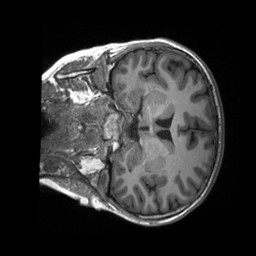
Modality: T1w
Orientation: coronal
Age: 14
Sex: male
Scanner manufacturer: siemens
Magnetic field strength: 3 T
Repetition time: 2.3 s
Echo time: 0.00232 s